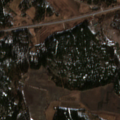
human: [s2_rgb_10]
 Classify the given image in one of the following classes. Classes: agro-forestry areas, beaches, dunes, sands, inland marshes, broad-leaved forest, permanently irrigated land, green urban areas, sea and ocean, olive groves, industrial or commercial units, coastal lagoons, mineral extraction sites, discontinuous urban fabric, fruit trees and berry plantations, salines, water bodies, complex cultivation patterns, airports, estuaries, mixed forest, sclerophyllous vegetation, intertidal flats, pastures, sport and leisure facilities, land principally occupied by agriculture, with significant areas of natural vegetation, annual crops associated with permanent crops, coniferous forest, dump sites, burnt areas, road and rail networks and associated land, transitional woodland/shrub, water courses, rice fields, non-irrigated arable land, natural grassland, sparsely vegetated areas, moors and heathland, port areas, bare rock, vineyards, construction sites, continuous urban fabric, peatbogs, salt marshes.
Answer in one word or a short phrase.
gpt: non-irrigated arable land, land principally occupied by agriculture, with significant areas of natural vegetation, coniferous forest, mixed forest